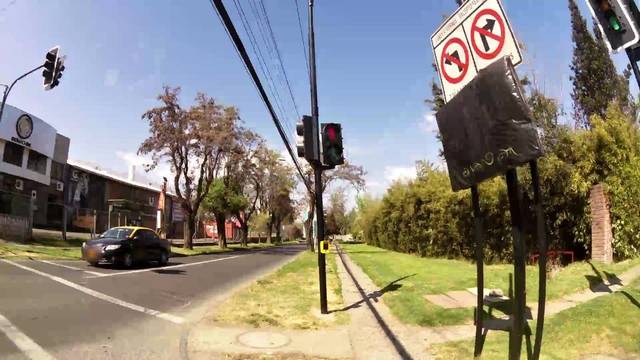
Region: Chile
Coordinates: -33.446, -70.544